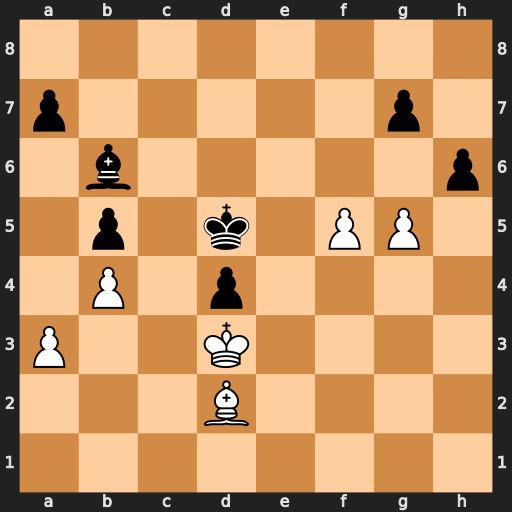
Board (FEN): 8/p5p1/1b5p/1p1k1PP1/1P1p4/P2K4/3B4/8
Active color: w
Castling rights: -
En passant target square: -
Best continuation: f6 Ke6 fxg7 Kf7 gxh6